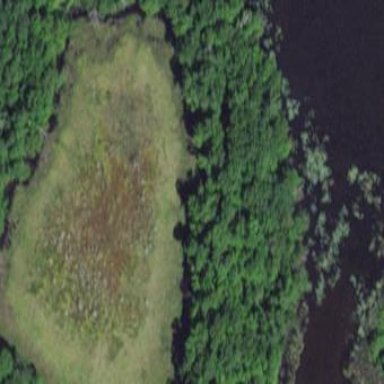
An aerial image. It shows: Marsh wetland.